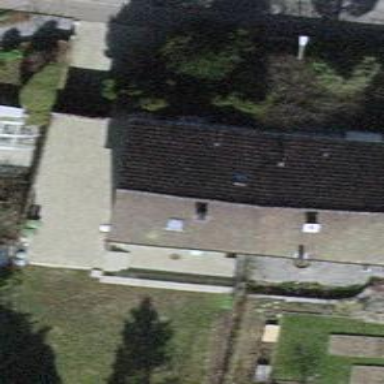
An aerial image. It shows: Building with tiled roof.